Field crop: maize
Growth stage: 2
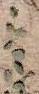
Species: convolvulus